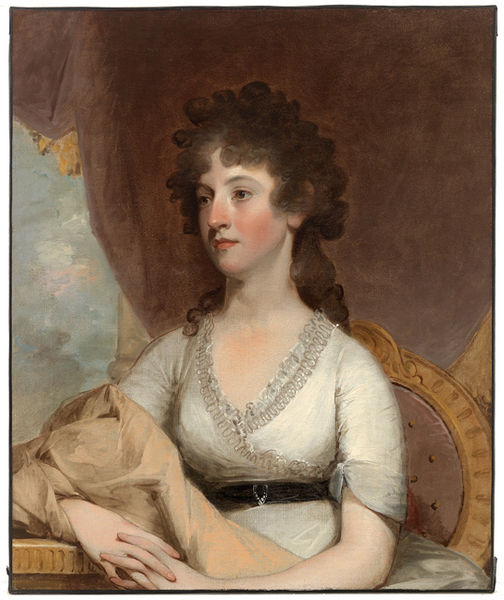
Titel: Lady Frances Erskine (Frances Cadwalader, 1781-1843)
Künstler: Gilbert Stuart
Standort: Amherst (Massachusetts, USA)
Institution: Mead Art Museum, Amherst College
Schlagwörter: hand, umhang, weiß, frau, kleid, schwarz, stuhl, gürtel, rot, blass, hände, portrait, porträt, vorhang, sitzend, tücher, blas, locken, rosa, wangen, chair, cushion, hands, oil, red, white, window, belt, black, collar, dress, female, gefaltet, hair, lace, lady, nose, old, painting, sitting, woman, yellow, draperie, brown, profile, cloud, young, eyes, purple, curls, ledge, arms, blush, cheeks, watercolour, pastel, cloth, breasts, lips, cheek, tan, boobs, sill